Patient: sex F, age 72
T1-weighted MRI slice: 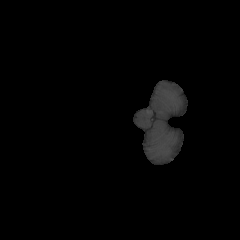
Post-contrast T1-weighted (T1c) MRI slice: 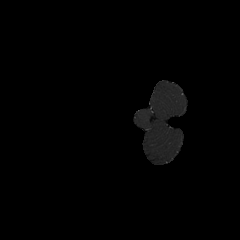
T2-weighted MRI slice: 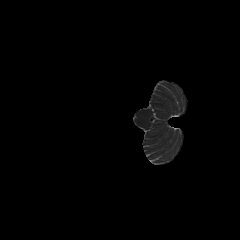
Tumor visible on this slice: no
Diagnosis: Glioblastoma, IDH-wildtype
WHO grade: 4